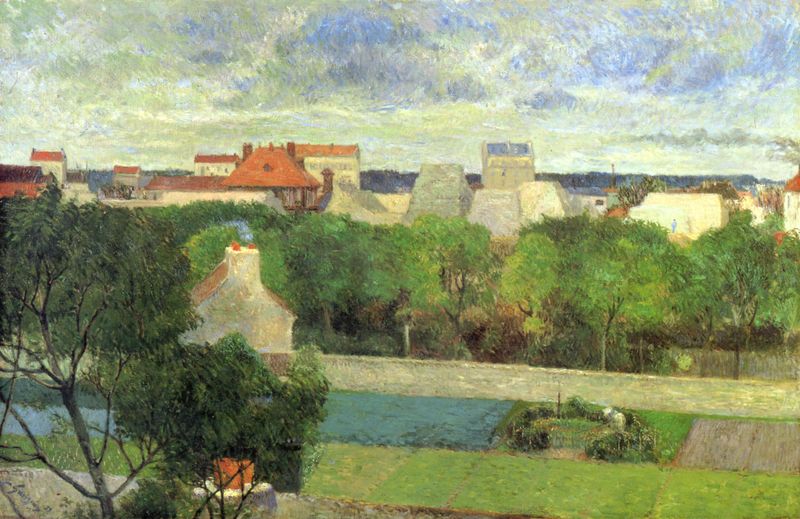
Titel: Gemüsebauern in Vauguirard
Künstler: Paul Gauguin
Standort: Northampton (Massachusetts)
Institution: Smith College Museum of Art
Schlagwörter: baum, berg, blau, blätter, gemälde, himmel, laub, schatten, wasser, weiß, wolken, bäume, fluss, gelb, grün, impressionismus, landschaft, ocker, see, stadt, ufer, äste, ausschnitt, braun, grau, licht, orange, schwarz, anlage, dach, gebäude, gras, haus, park, rasen, rot, wiese, wolke, zaun, flächig, malerei, naive malerei, wand, architektur, stein, niederlande, öl, ast, bach, erde, feld, felder, horizont, häuser, natur, stamm, zweige, brücke, kanal, qualm, rauch, wiesen, gold, blatt, wald, brunnen, kamin, kamine, schornstein, garten, deutschland, orang, ansicht, ort, moderne, berge, dächer, mauer, schornsteine, allee, naiv, ausflug, platz, van gogh, querformat, stämme, turner, detail, monet, stadtansicht, burg, blautöne, festung, topografie, laubbaum, walmdach, laubbäume, beet, beete, stadtmauer, seurat, gärten, gewölk, gewitterstimmung, rottöne, astgabeln, hecken, schwary, staudamm, pizarro, bollwerk, landschfat, pizzarro, bäzu, rauchfang